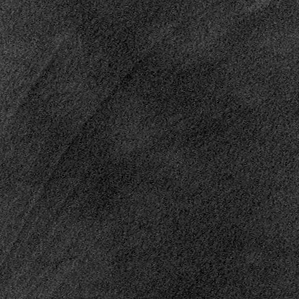
Label: frost